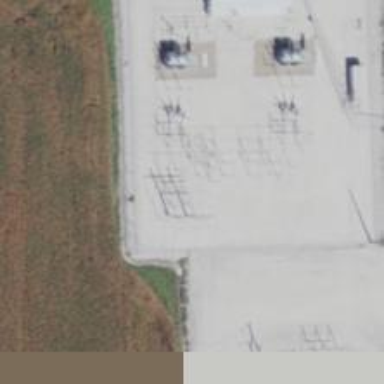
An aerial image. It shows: Switch for power supply.